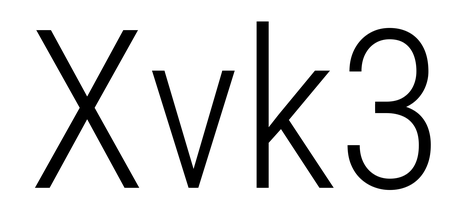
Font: Roboto_Condensed_Light